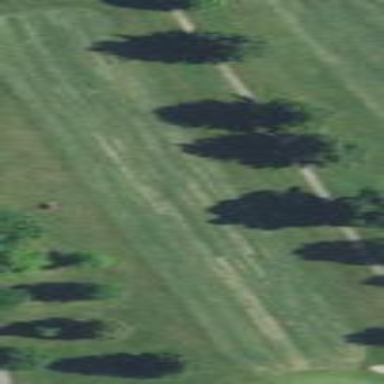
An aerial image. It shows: Golf fairway surrounded by grass.